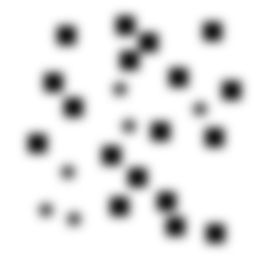
Squares: 18
Triangles: 0
Stars: 6
Total shapes: 24